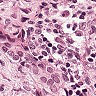
Metastatic tissue present: yes